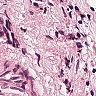
Metastatic tissue present: yes